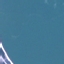
Land use / land cover class: SeaLake